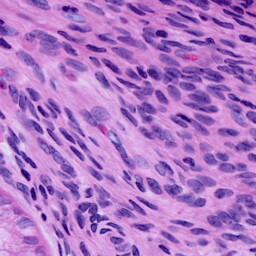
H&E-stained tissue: Cervix